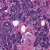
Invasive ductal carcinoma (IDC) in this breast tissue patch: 1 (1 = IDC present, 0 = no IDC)